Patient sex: M
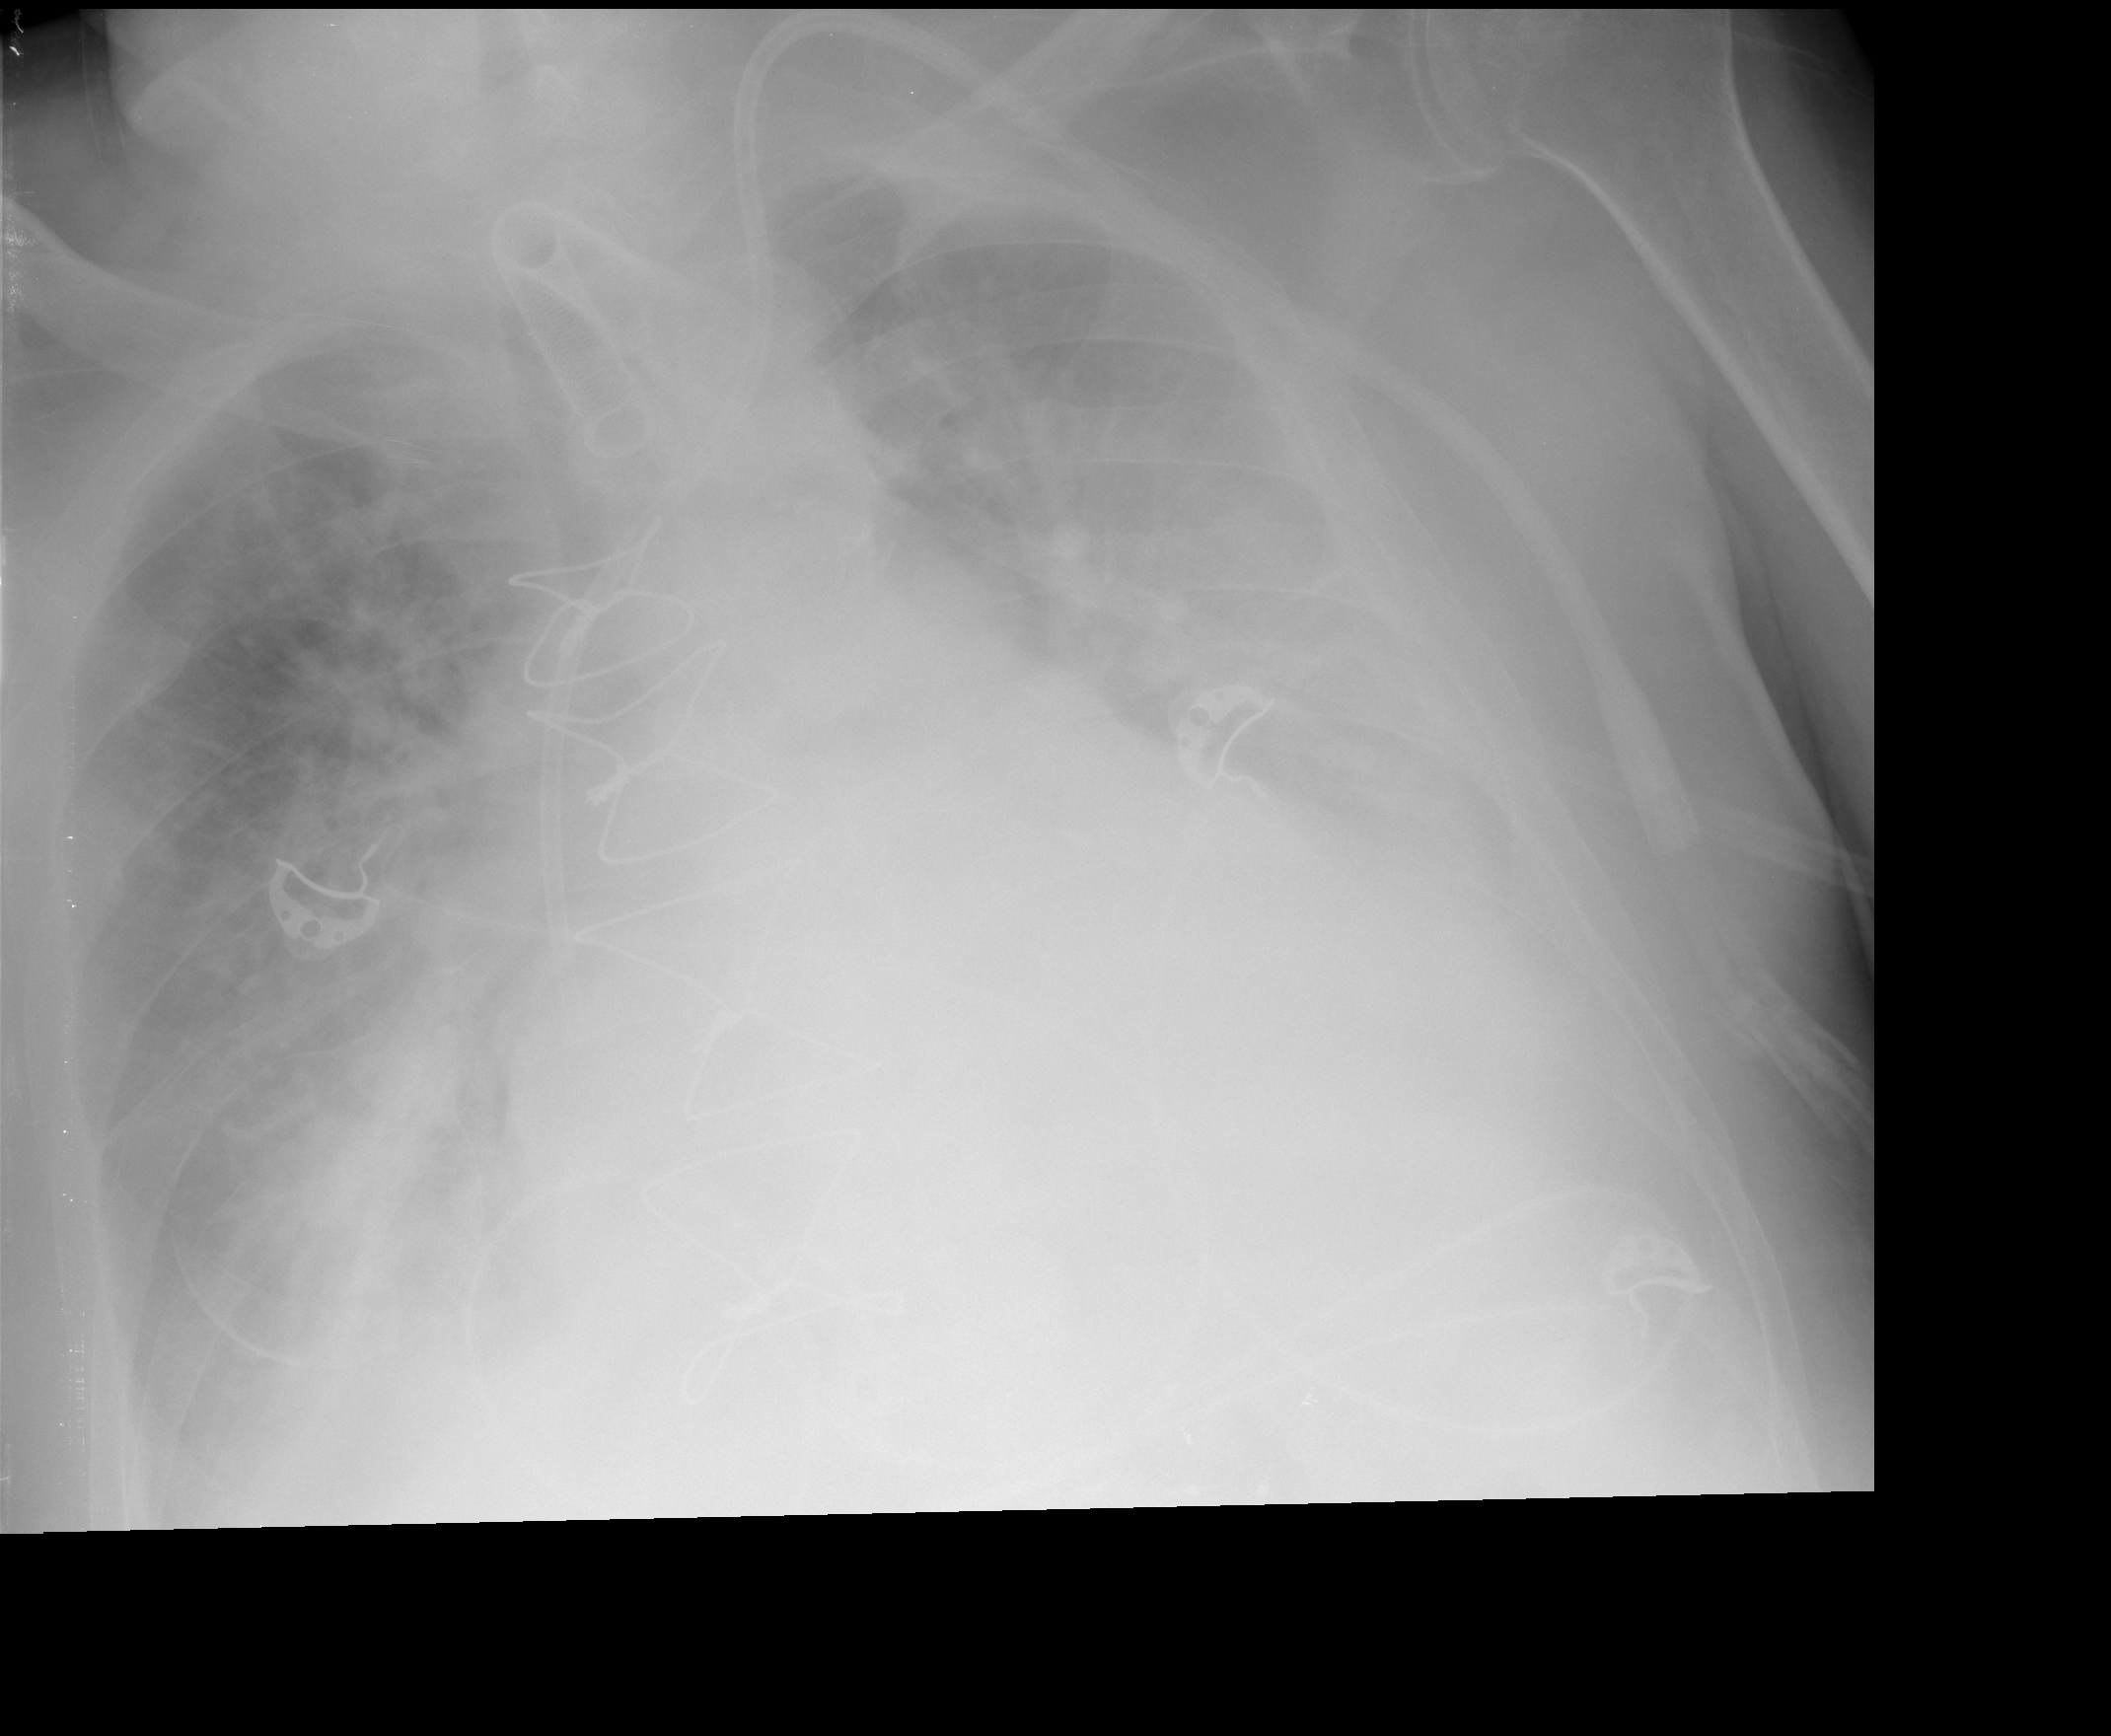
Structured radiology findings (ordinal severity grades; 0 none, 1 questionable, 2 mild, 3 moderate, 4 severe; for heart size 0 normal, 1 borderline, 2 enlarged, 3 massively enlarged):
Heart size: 3
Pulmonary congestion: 3
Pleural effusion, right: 2
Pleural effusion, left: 2
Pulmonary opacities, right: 3
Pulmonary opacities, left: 1
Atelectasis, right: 3
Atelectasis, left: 2